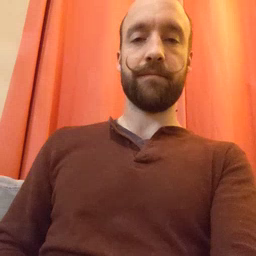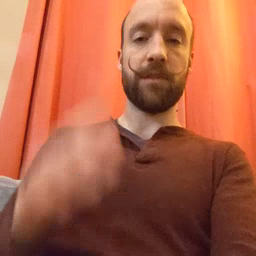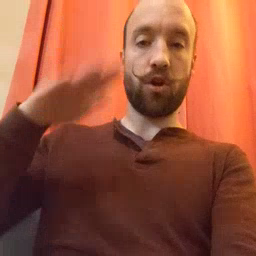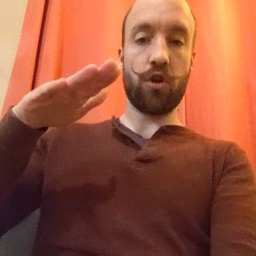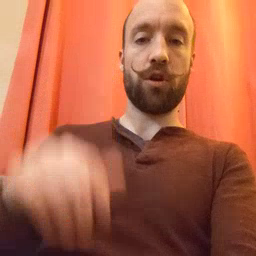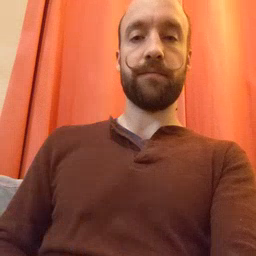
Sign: on